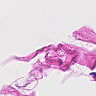
Metastatic tissue present: no